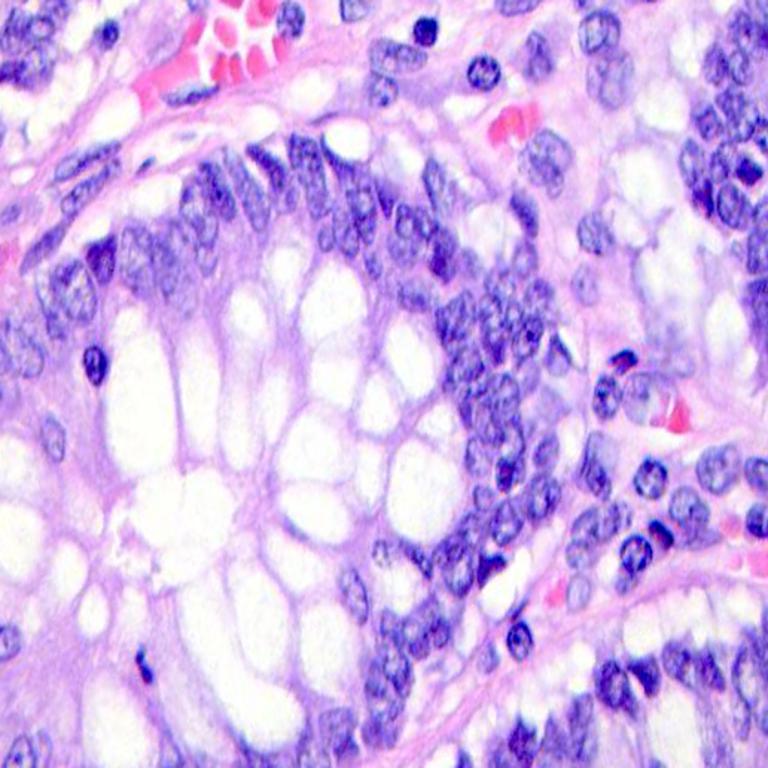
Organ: colon
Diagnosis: benign